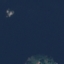
Land use / land cover: SeaLake